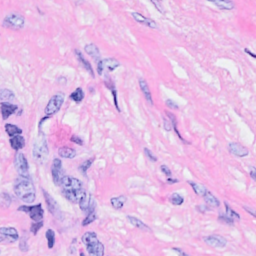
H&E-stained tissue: Breast